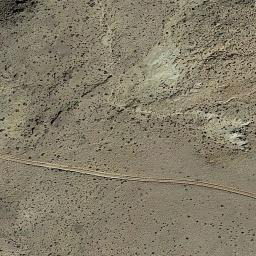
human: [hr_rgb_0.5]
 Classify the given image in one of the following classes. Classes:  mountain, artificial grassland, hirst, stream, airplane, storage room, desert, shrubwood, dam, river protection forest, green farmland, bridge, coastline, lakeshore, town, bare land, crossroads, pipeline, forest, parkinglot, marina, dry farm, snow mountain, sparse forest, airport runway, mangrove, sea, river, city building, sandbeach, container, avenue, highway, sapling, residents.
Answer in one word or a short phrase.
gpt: bare land